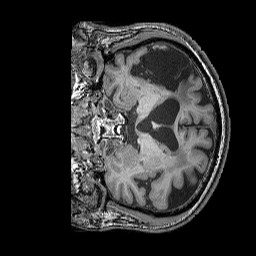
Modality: T1w
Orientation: coronal
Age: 69
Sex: male
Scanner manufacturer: siemens
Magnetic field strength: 3 T
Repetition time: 2.25 s
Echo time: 0.00411 s